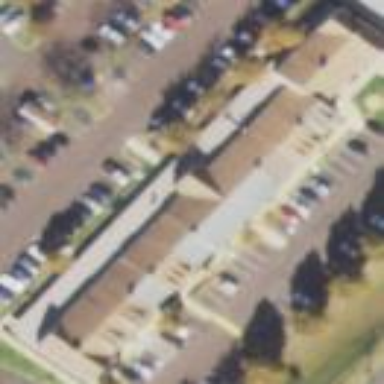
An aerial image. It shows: Retail building.